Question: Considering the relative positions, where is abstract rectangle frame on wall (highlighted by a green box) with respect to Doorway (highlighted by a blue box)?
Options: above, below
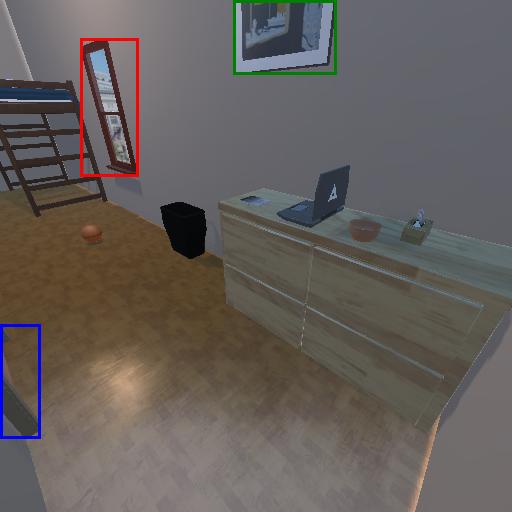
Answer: above